Question: Somehow in a PHP editor in Aptana Studio 3 I get very strange behaviour of spaces before indented lines.
The spaces seem to change in width (!) after you type them. Even with a monospace font the text columns are not aligned.
For example :

Both lines in this example have 8 spaces before the text, but they are aligned differently !
What could cause this? I tried every setting in Aptana to fix this, but I can't solve the problem.
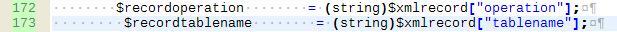
Answer: Found the solution:
I was using the Aptana Studio 2.x theme. Changed it to Eclipse theme and the editor works like it should...